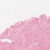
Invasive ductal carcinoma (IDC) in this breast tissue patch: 0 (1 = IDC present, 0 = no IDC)